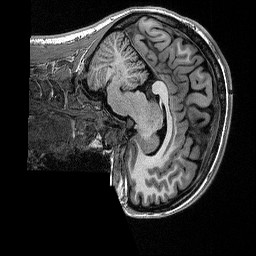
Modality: T1w
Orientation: sagittal
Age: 23
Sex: female
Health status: healthy
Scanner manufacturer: siemens
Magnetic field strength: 1.5 T
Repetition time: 2.73 s
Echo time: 0.00357 s